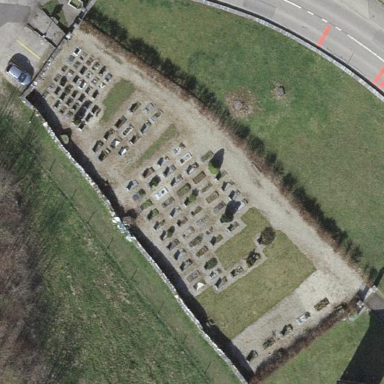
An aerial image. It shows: Cemetery.